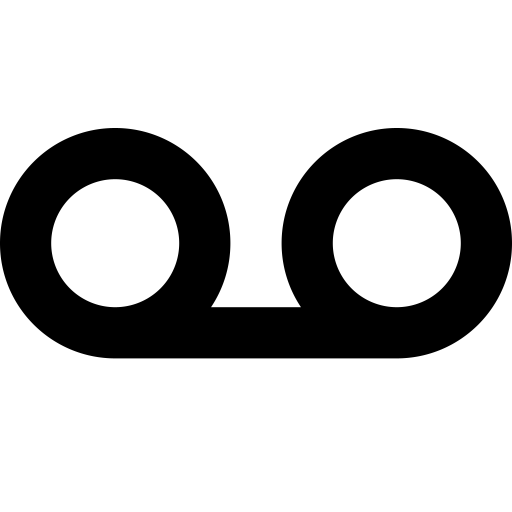
Tags: icon, FontAwesome, fa-icon, solid, voicemail